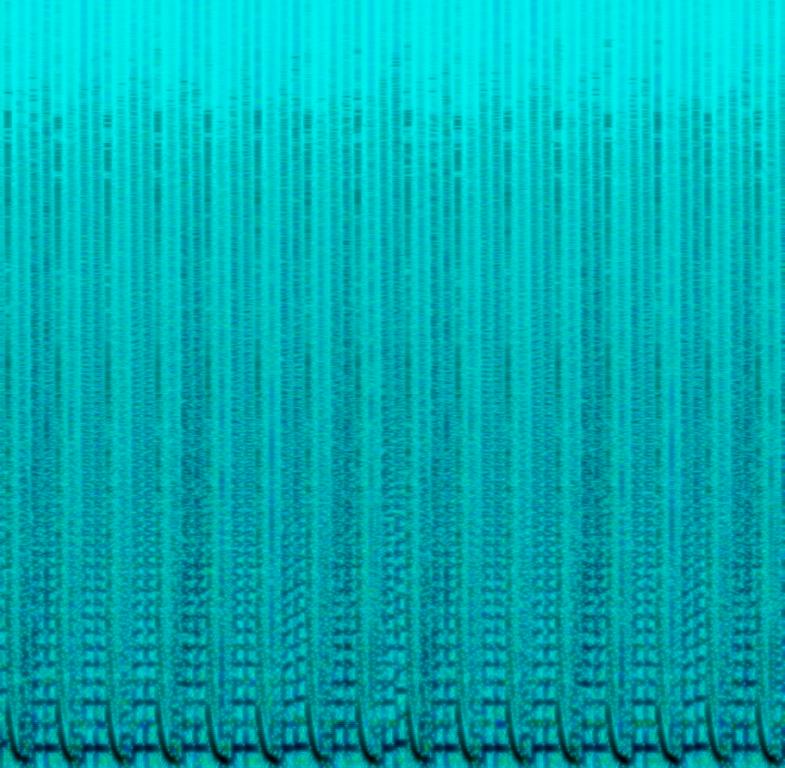
This techno song features programmed percussion. The kick is played on every count of the beat. A cymbal or shaker is played in sixteenth note patterns. This is accompanied by a synth playing a repetitive sequence. Another synth sound is played in bursts which has a warped sound effect. This song is an instrumental and has no voices. This song can be played in a club.